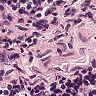
Metastatic tissue present: no